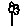
Label: flower